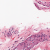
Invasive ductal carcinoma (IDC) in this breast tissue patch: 0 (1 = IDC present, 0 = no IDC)